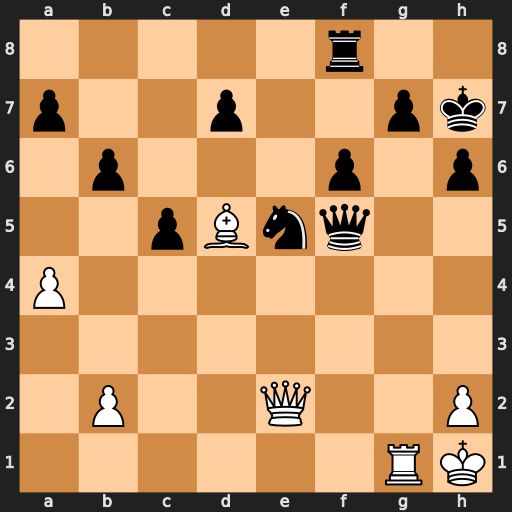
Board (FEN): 5r2/p2p2pk/1p3p1p/2pBnq2/P7/8/1P2Q2P/6RK
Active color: w
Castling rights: -
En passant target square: -
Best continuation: Be4 Qxe4+ Qxe4+